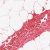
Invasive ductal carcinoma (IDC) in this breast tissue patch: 0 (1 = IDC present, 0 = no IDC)